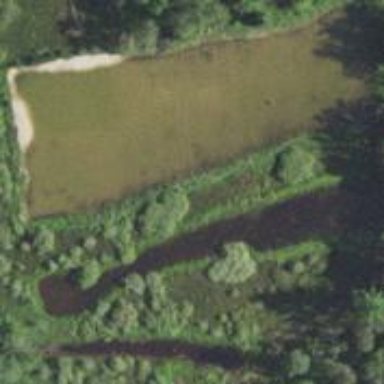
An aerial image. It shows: Peaceful pond surrounded by nature.